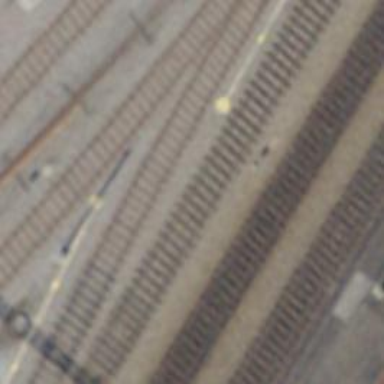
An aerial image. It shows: Single track railway in yard.